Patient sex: M
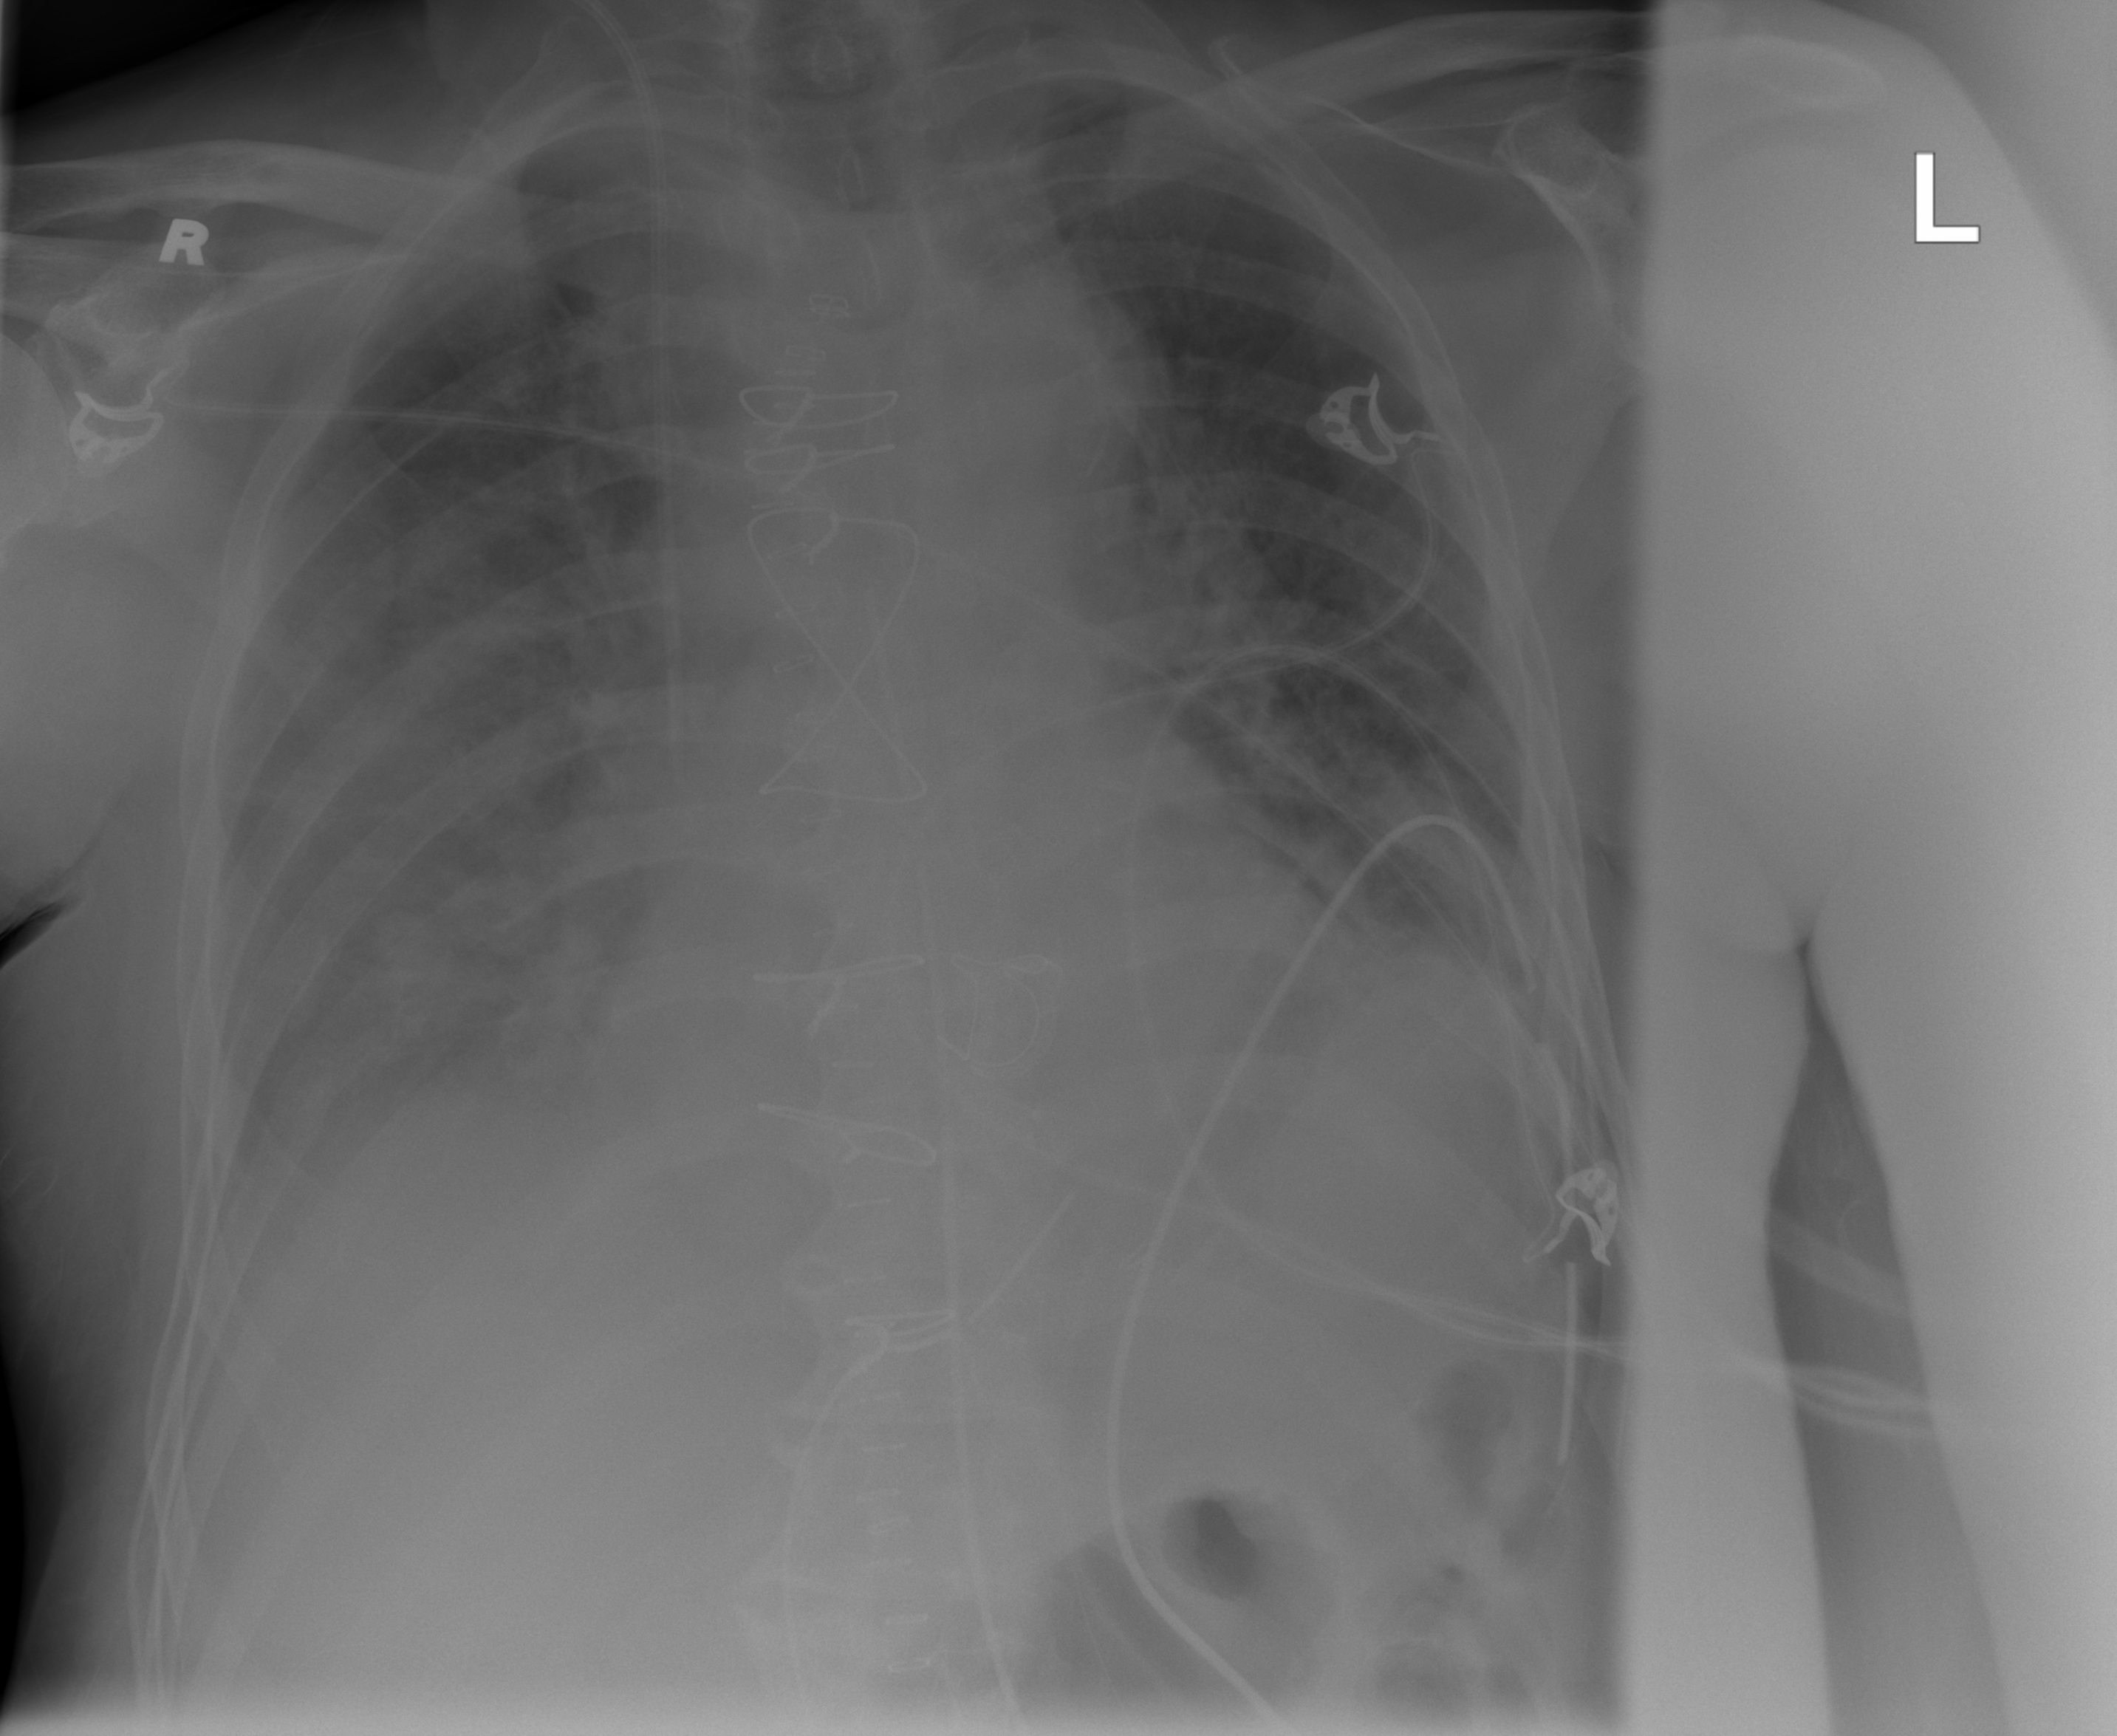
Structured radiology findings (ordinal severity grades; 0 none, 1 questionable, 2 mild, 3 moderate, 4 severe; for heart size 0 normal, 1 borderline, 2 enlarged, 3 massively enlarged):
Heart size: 2
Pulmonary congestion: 2
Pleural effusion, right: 3
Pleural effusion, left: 2
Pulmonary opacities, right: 0
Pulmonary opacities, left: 0
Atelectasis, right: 3
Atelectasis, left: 2